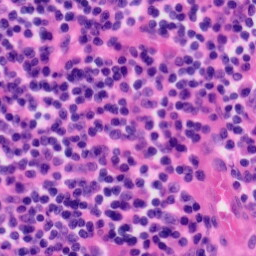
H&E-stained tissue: Tonsil